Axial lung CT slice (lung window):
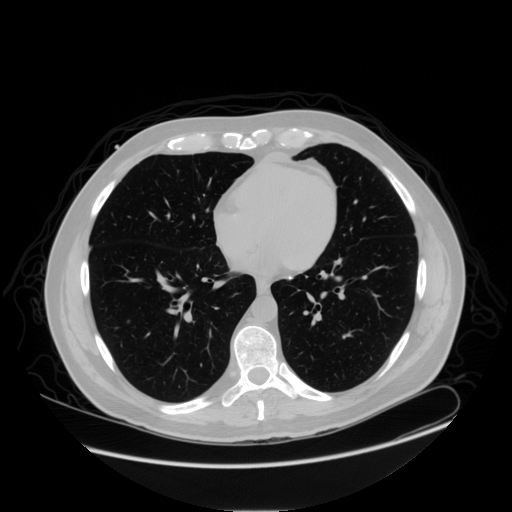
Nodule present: no